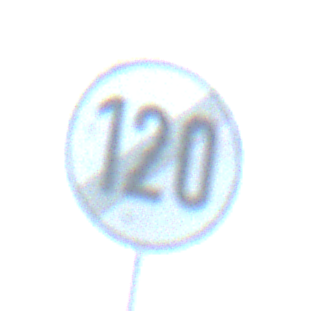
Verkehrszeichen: EndeGeschwindigkeit120
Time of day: MorningAfternoon
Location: Outdoor (Nature)
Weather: Clear
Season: Winter
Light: Natural